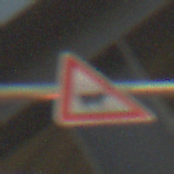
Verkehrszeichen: ViehtriebLinks
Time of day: SunriseSunset
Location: Outdoor (Suburban)
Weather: Clear
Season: NotSpecified
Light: Natural